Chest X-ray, PA view. Patient: 58 years old, sex M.
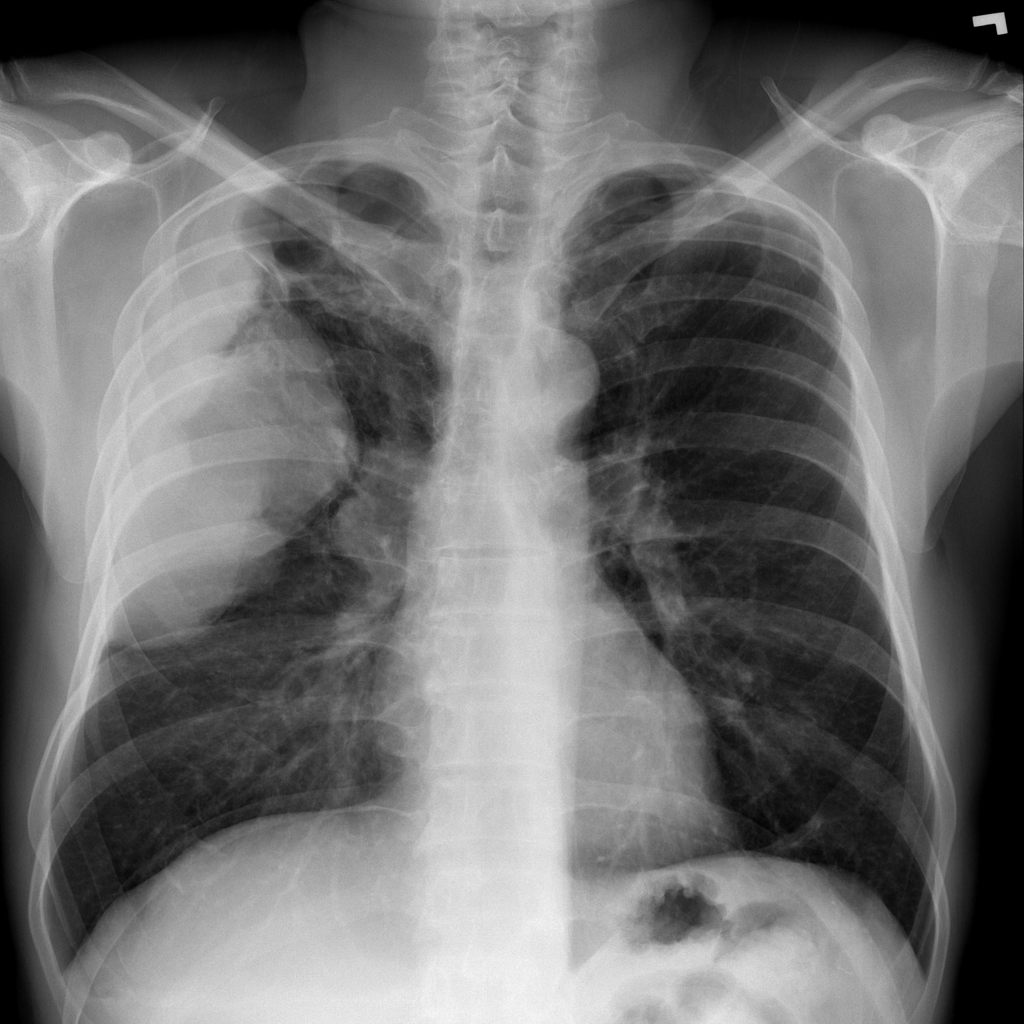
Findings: Mass